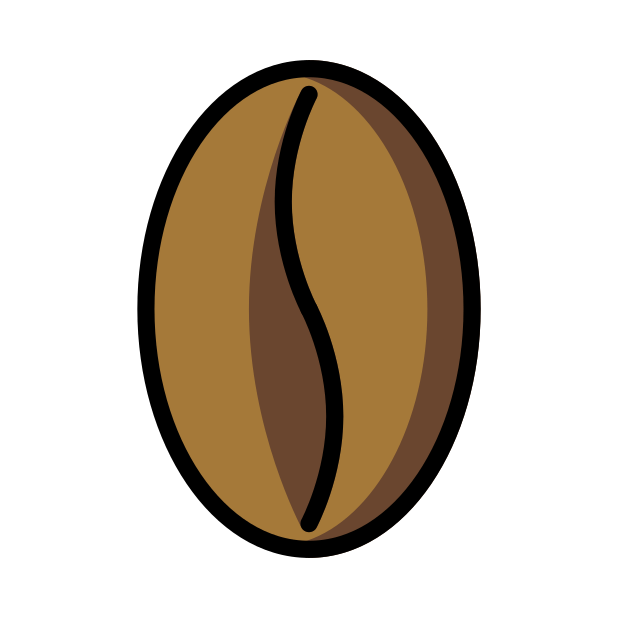
roasted coffee bean